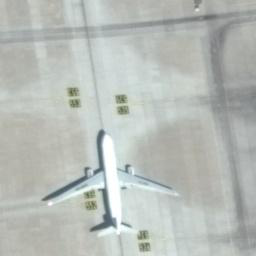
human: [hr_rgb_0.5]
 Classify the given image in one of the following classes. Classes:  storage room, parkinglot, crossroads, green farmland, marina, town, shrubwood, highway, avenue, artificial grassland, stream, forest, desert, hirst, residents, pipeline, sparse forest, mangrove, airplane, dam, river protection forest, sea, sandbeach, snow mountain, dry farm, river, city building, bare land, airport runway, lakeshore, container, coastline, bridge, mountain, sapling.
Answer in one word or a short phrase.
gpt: airplane